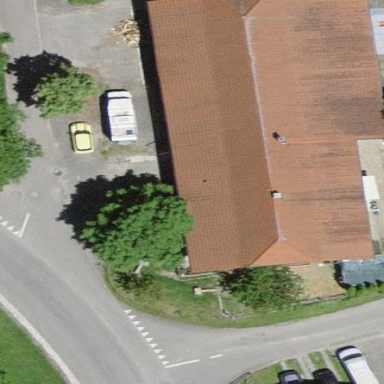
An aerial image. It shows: School building.